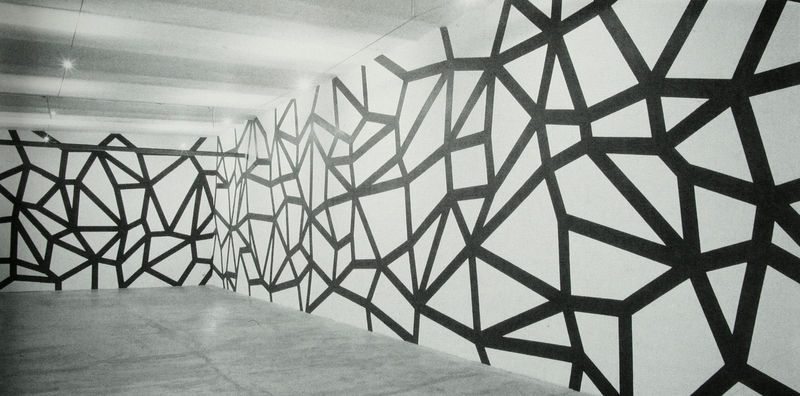
Titel: Installation Le Casa D'Arte, Mailand - Continuous forms
Künstler: Sol Lewitt
Schlagwörter: dunkel, schatten, weiß, grau, hell, lampe, lampen, licht, raum, schwarz, zimmer, zaun, muster, wand, knoten, innenraum, erde, feld, felder, spiegelung, boden, decke, innen, blatt, ecke, netze, abstrakt, fläche, flächen, modern, mauer, formen, grenze, linien, tapete, widerschein, streifen, striche, leuchten, wände, linie, rippen, form, schwarz weiß, fliesen, strich, fliese, ecken, linoleum, mauern, sol, geometrie, lewitt, netz, installation, kubus, panel, panele, netzte, sperre, sol lewitt, environment, spots, weuiß, raumhoch, verscneidung